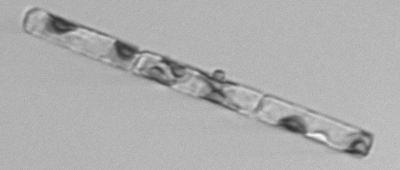
Label: Guinardia_delicatula